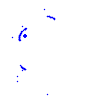
Particle: proton